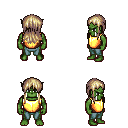
a pixel art fantasy rpg character, male body template, orc, green skin, gold chest armor, teal pants, white blonde unkempt hairstyle, four views (front, back, left, right), 2x2 character sprite sheet, small pixel art, hard edges, no anti-aliasing